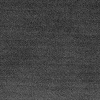
Atmospheric dust classification: dusty